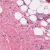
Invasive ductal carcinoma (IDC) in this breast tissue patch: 0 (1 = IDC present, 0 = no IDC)